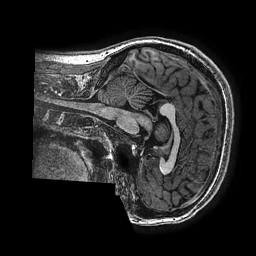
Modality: T1w
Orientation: sagittal
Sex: female
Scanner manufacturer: ge
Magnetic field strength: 3 T
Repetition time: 0.007644 s
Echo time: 0.003468 s